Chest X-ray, AP view. Patient: 64 years old, sex F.
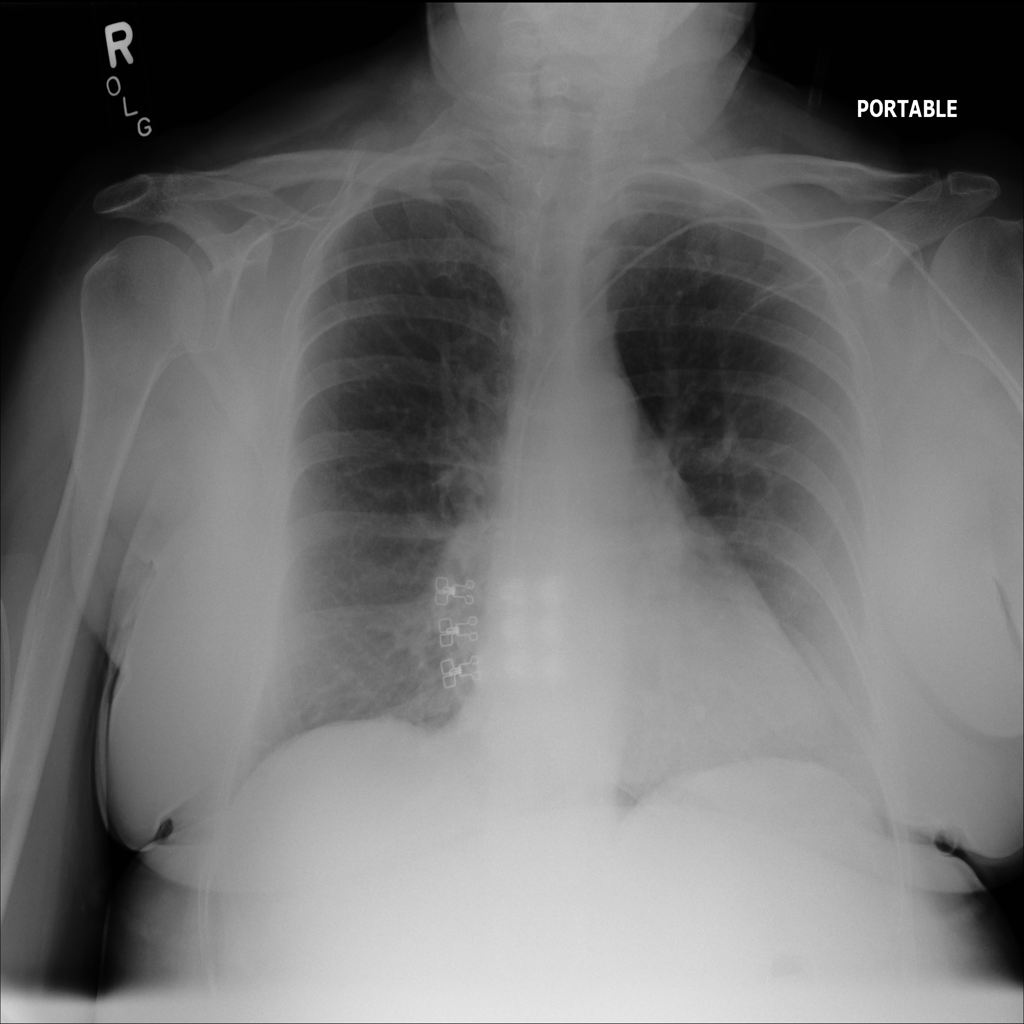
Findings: No Finding